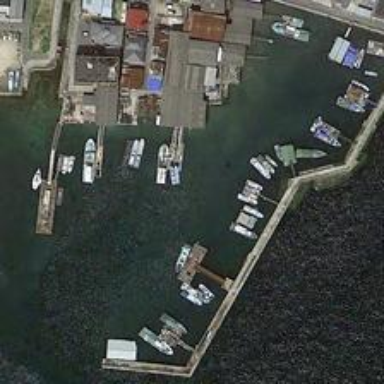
Some boats are scattered sparsely in a port near some buildings .